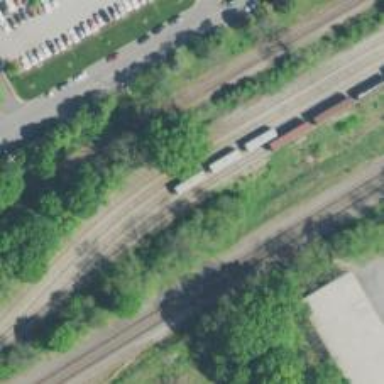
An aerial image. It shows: Railway yard used for servicing trains.